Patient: sex F, age 46
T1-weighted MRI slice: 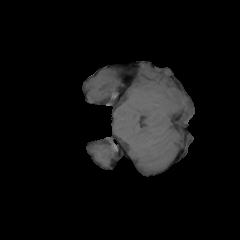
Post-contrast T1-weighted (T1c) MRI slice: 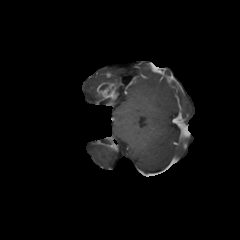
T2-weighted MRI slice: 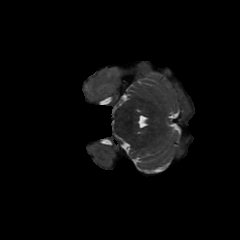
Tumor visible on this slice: yes
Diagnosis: Glioblastoma, IDH-wildtype
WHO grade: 4